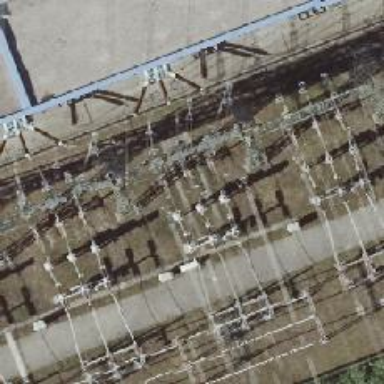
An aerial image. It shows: Power line with three cables.